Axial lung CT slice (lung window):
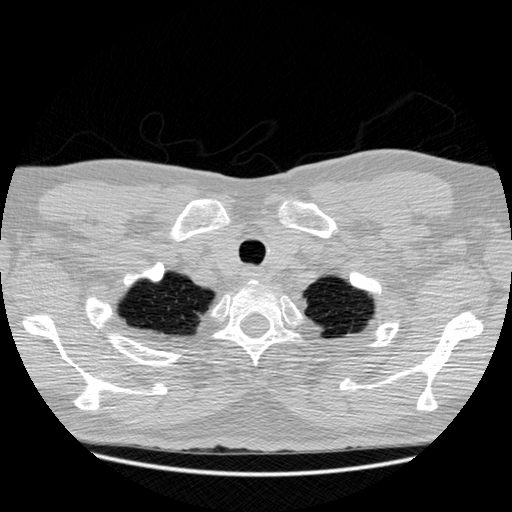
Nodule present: no